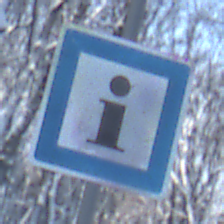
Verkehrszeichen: Informationsstelle
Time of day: MorningAfternoon
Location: Outdoor (Nature)
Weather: Clear
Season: Winter
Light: Natural